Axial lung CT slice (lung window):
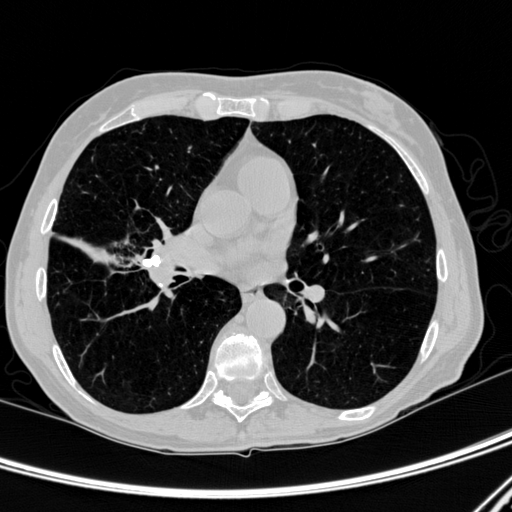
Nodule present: no